Question: I want to create a Custom Scroll bar in my FLEX 3.0 application. Which should enable to use Text instead of |||| that shows in ScrollThumb...
I have used mx_internal for changing the style of that but still facing the problem that text is not displayed. here is the code that i have created.
'''
import mx.core.mx_internal;
use namespace mx_internal;
public function onInit():void
{
scrollbar.scrollThumb.iconName = "";
scrollbar.scrollThumb.labelPlacement = "left";
var str:String = (scrollbar.scrollPosition+1).toString() + "/" + (scrollbar.maxScrollPosition+1).toString();
scrollbar.scrollThumb.label = str;
}
<mx:HScrollBar id="scrollbar" width="100%" pageSize="1" styleName="customScrollBar" />
'''
Here is the stylesheet for that
'''
.customScrollBar
{
up-arrow-skin: ClassReference(null);
down-arrow-skin: ClassReference(null);
}
'''
Here I am giving you the sample image that kind of scroll bar i want to create.

Please Help me...
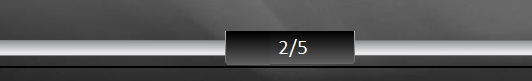
Answer: You need to create a custom ThumbSkin Class.
Then, assign that as a classReference in the CSS.
To learn how to create these custom skins, read these two Adobe documents.
<URL>
<URL>
To get the paging data into the scrollbar, you will have to calculate the paging data on the main context, and then just pass in the paging info as a String to the thumbskin with a label. The scroller and thumb itself will not be able to know how many pages it is on, or how many items are being displayed. However, if you wanted a percerntage, that could be done in the scroller.